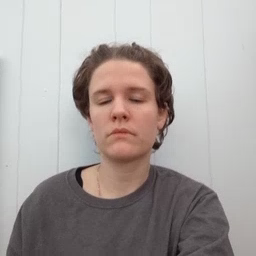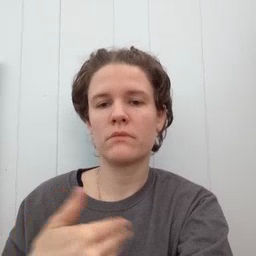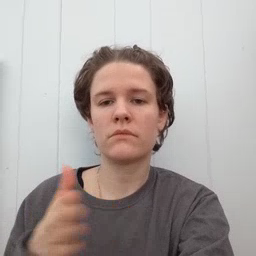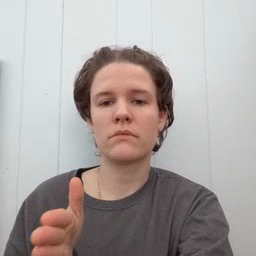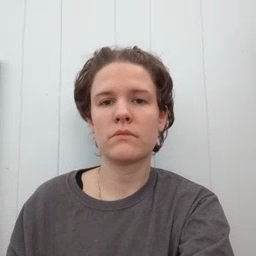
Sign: room